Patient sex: M
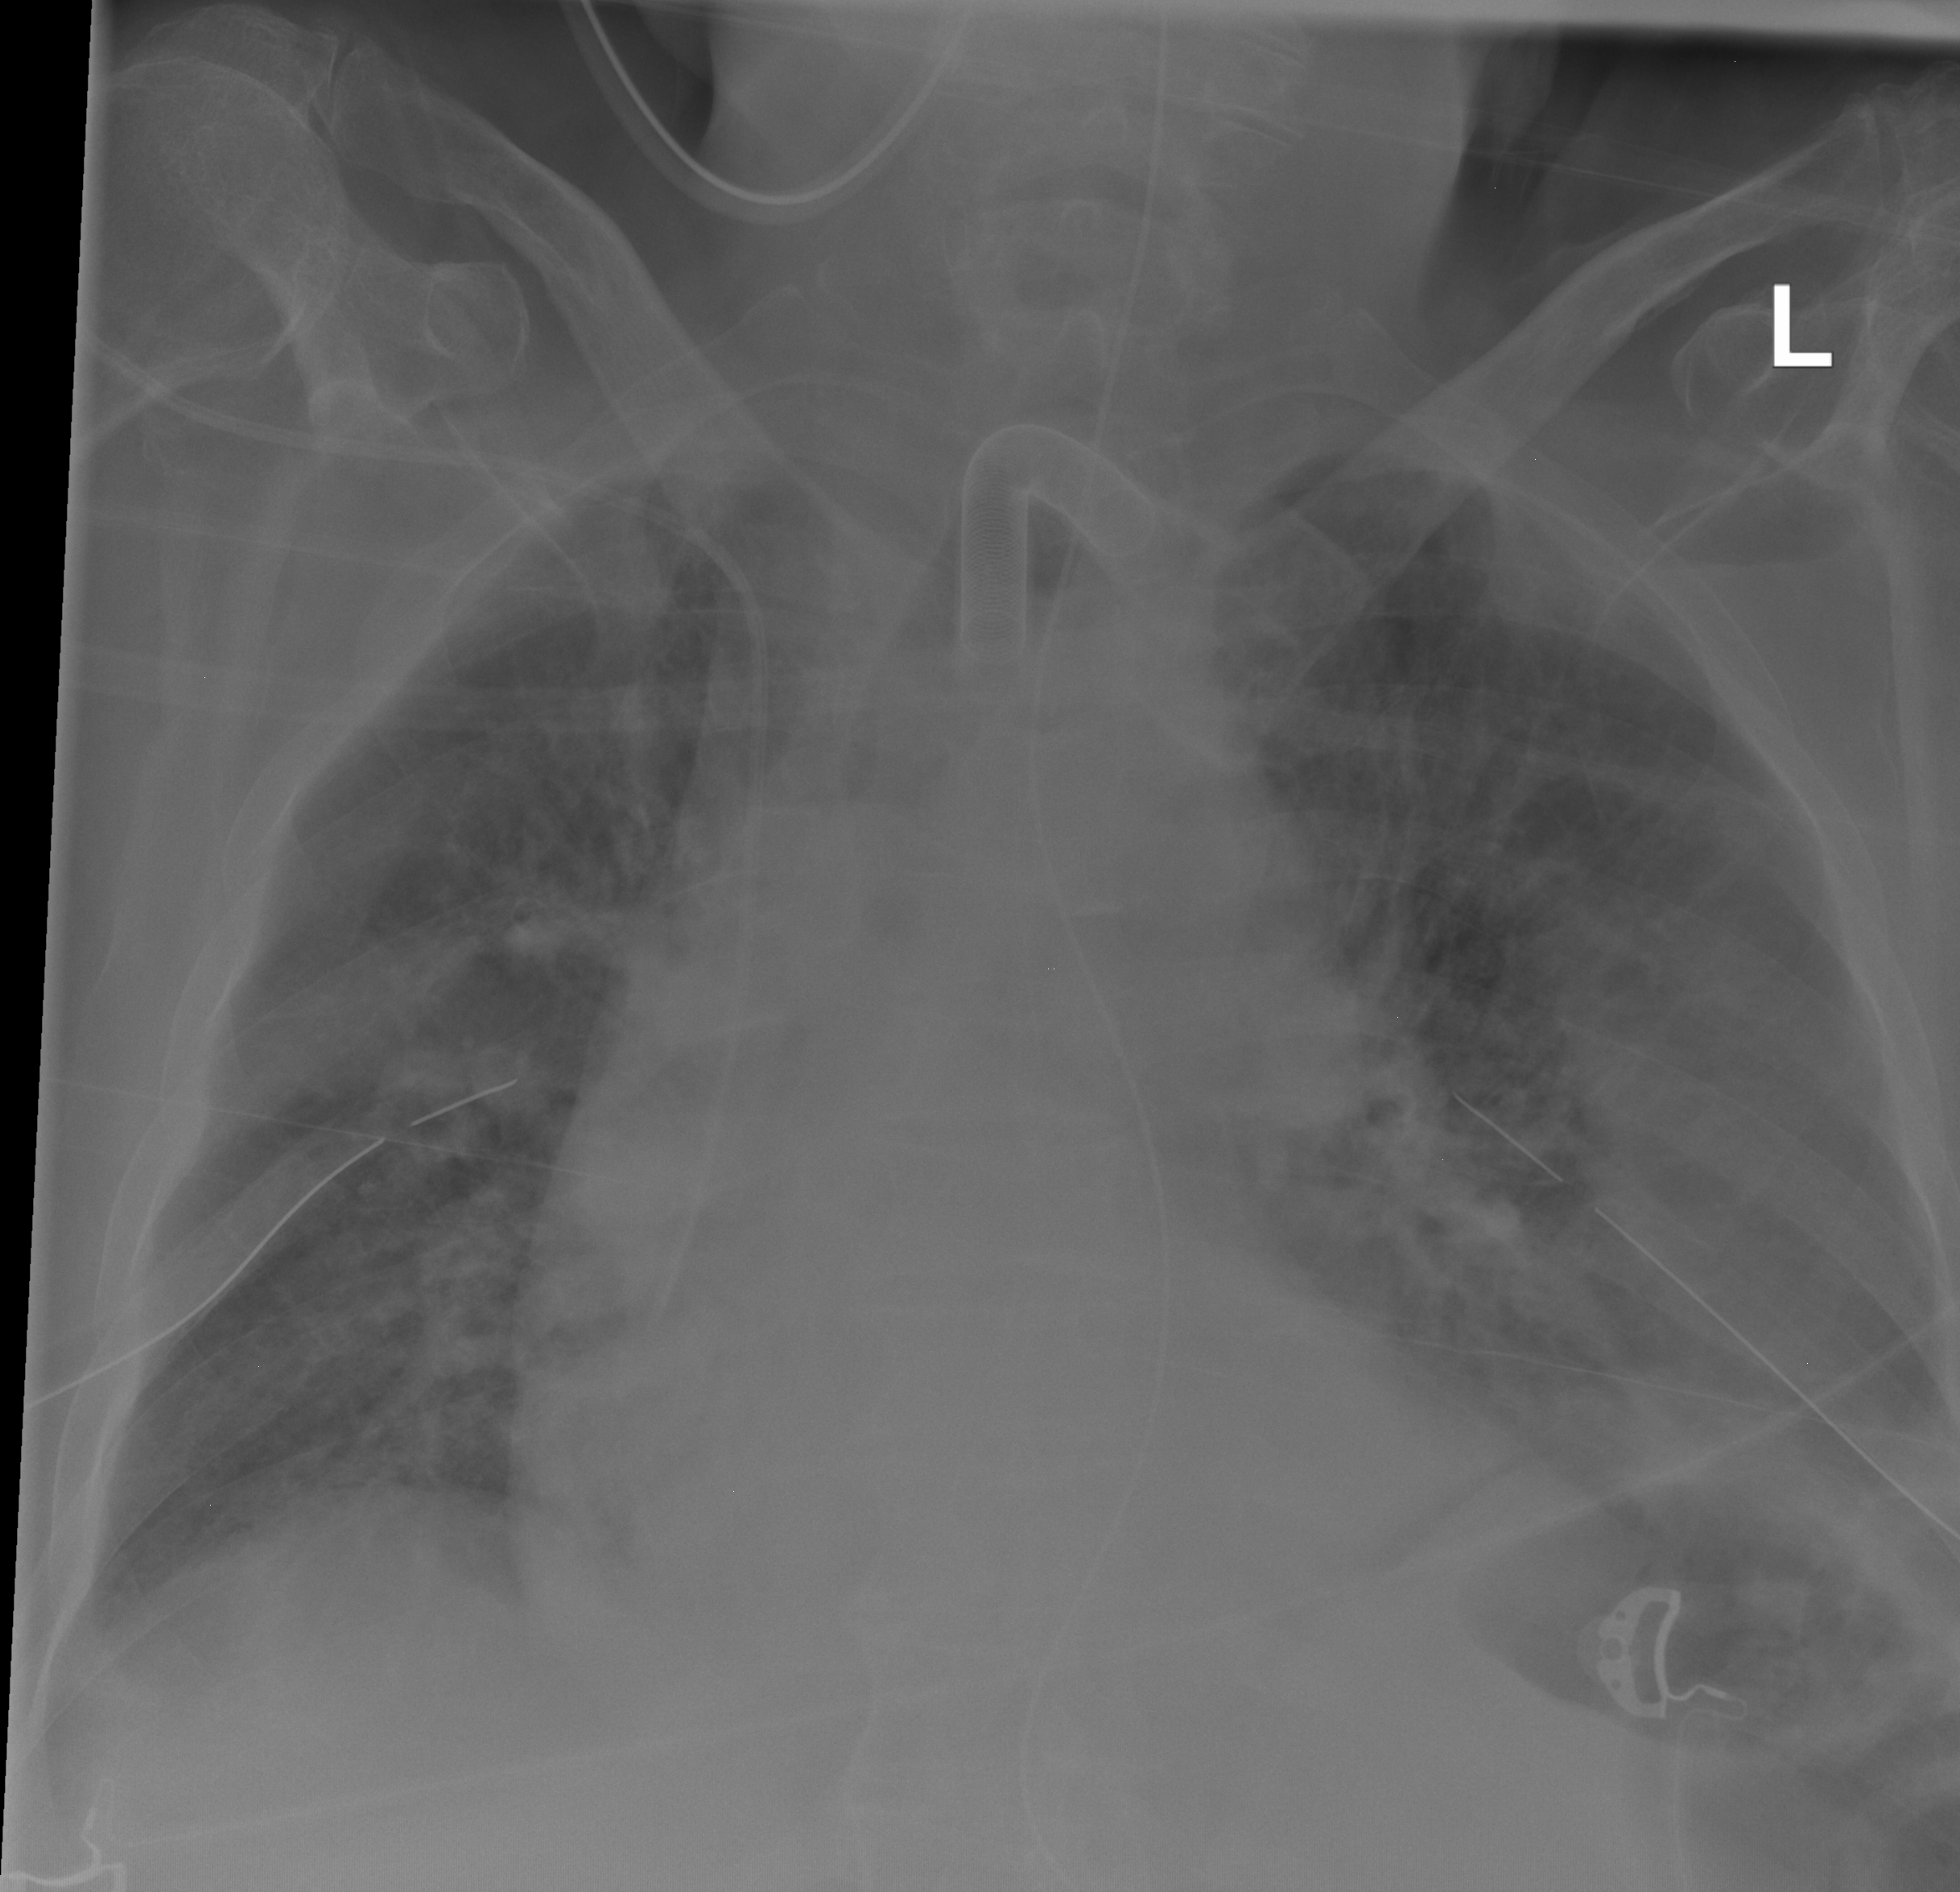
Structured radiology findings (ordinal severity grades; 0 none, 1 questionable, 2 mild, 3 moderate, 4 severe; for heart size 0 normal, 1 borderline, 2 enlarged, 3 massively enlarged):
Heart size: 2
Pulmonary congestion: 0
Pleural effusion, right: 0
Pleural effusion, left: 0
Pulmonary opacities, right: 0
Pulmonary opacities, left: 1
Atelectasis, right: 2
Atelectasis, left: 2